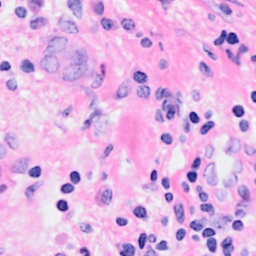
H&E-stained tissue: Breast